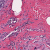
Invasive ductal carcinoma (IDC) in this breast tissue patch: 0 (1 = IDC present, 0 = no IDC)